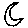
Label: moon